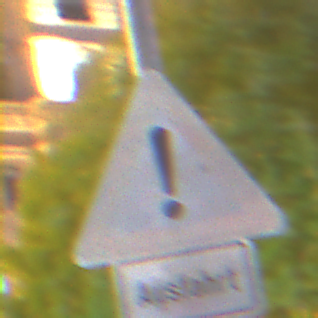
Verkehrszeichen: Gefahrenstelle
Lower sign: HinweiseAufGefahrenDurchVerbaleAngabe5
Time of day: Night
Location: Outdoor (Urban)
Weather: PartlyCloudy
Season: NotSpecified
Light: Natural